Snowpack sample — Snodgrass Mountain, Crested Butte, Colorado (2/4/25, 12:06 PM MST)
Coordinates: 38.923, -106.968
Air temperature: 35 °F
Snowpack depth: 80 cm
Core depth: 50 cm
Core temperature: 30.2 °F
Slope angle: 14°, slope face: 78°
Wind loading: low
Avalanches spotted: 0
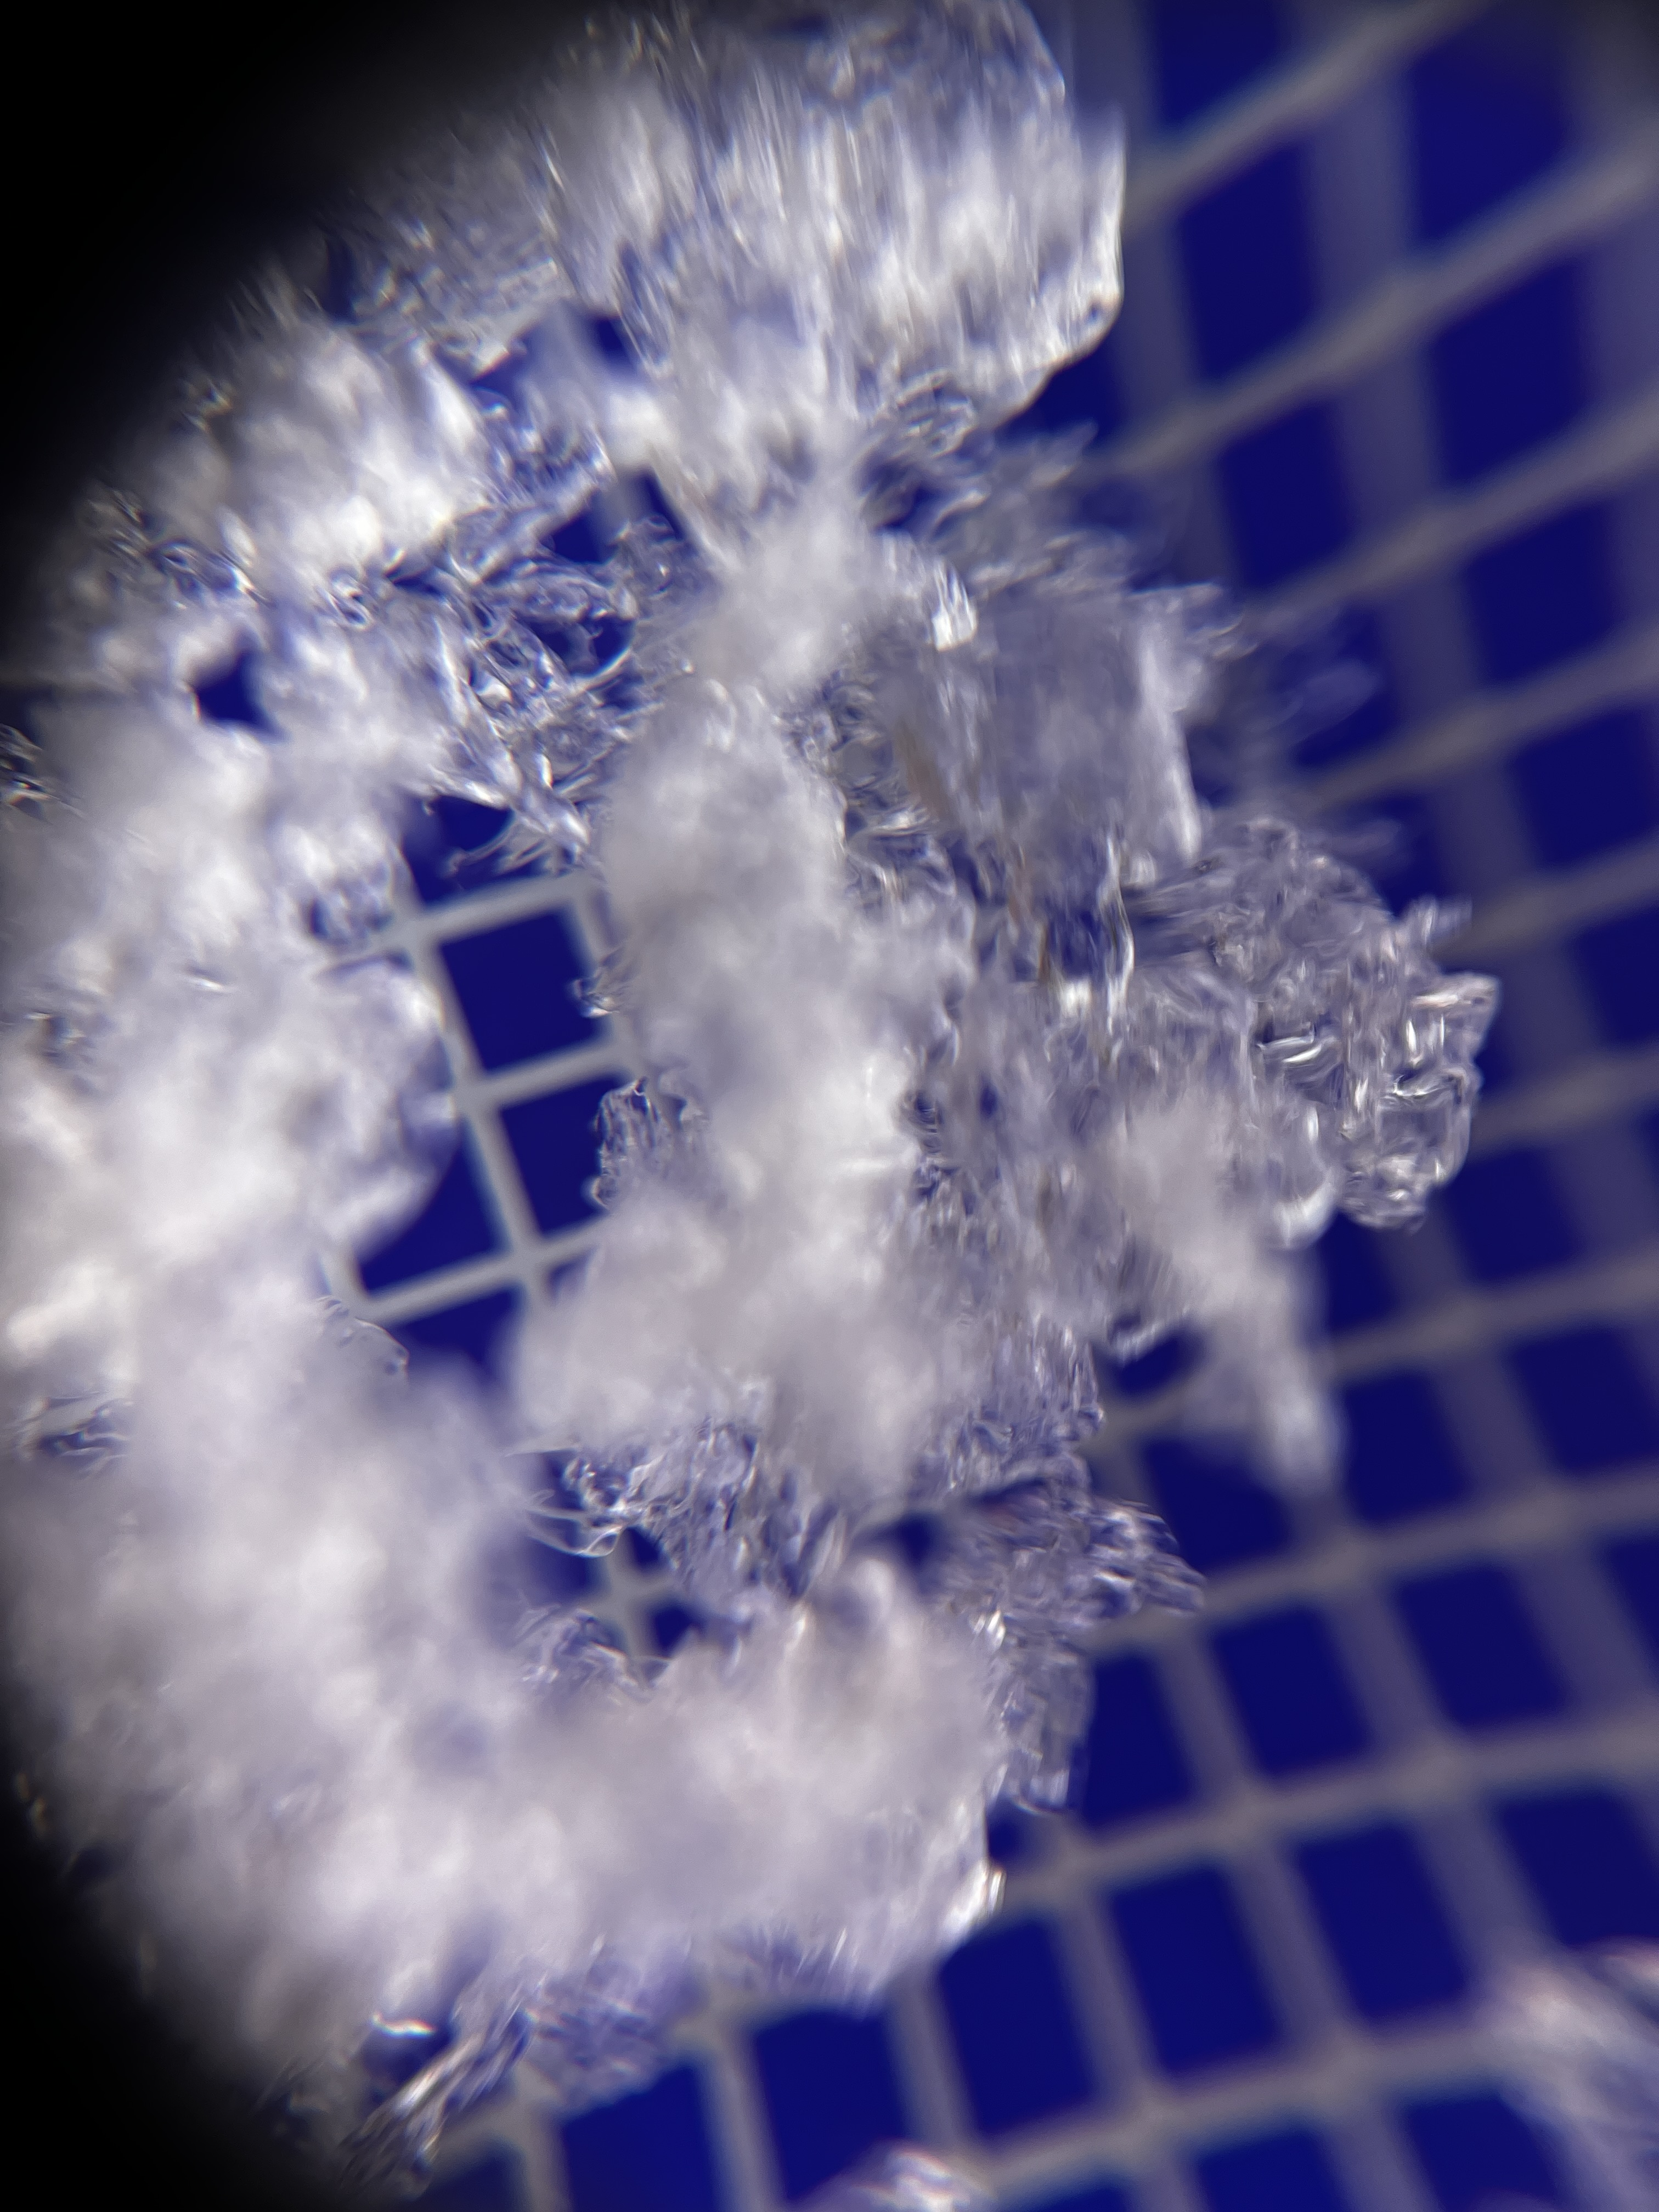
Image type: magnified_profile
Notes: No avalanches nearby, unusually warm weather for the last month reported by residents, Collected 25 yards from treeline